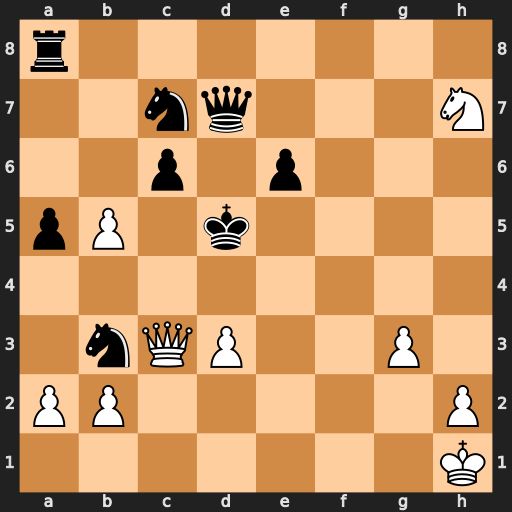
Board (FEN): r7/2nq3N/2p1p3/pP1k4/8/1nQP2P1/PP5P/7K
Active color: w
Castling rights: -
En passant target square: -
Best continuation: Nf6+ Kd6 Nxd7